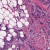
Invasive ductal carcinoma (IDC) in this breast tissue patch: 1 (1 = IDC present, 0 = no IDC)